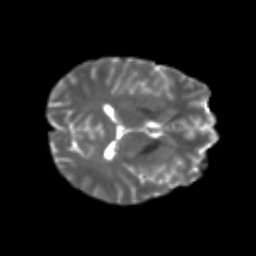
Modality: T2w
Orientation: axial
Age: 23
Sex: male
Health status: healthy
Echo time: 0.074 s